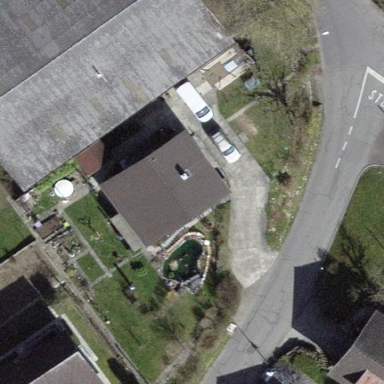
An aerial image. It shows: Building with tiled roof.